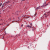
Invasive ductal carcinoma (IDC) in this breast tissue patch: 0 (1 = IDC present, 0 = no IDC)